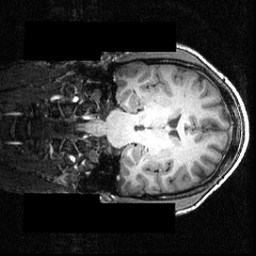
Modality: T1w
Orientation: coronal
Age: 24
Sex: male
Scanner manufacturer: siemens
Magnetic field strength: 3.951 T
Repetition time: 1.5 s
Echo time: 0.00335 s